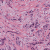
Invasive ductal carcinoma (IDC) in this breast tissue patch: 1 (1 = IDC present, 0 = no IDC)